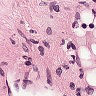
Metastatic tissue present: no